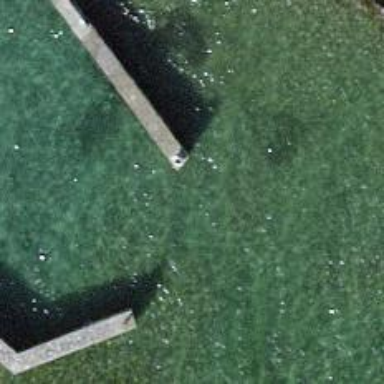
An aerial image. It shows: Man-made pier.